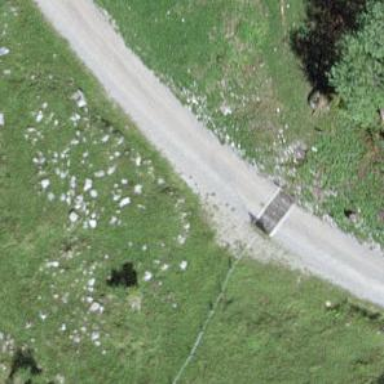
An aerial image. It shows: Cattle grid.